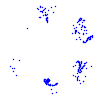
Particle: pion